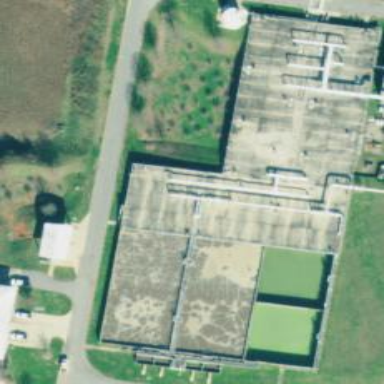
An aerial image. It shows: View of wastewater plant.